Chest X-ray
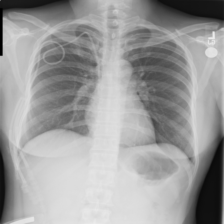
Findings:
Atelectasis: negative
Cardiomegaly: negative
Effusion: negative
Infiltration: negative
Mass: negative
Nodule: negative
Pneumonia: negative
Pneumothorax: negative
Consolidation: negative
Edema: negative
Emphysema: negative
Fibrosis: negative
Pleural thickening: negative
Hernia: negative